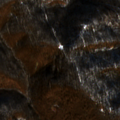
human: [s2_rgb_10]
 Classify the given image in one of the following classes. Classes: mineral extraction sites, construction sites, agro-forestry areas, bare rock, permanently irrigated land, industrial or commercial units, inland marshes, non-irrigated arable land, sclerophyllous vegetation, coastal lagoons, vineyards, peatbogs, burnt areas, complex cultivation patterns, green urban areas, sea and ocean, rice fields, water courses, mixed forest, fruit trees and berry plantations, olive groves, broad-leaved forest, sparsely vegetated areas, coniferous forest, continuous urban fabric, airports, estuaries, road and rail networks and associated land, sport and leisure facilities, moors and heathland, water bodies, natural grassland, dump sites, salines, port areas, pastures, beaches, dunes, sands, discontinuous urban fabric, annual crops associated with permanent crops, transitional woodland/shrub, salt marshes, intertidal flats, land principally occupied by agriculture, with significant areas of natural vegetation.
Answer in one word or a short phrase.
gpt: broad-leaved forest